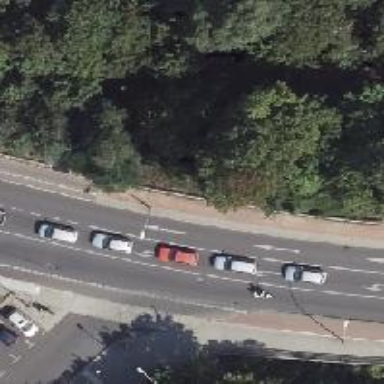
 and there is cycle track on the left side."